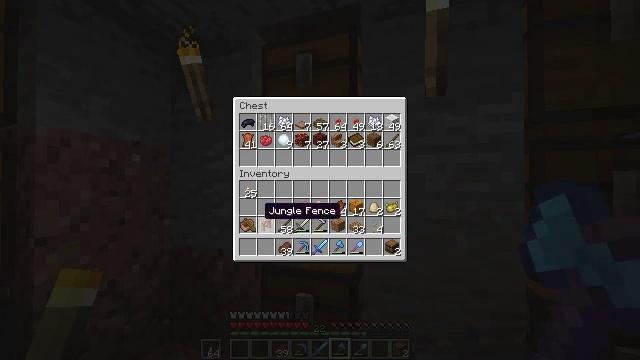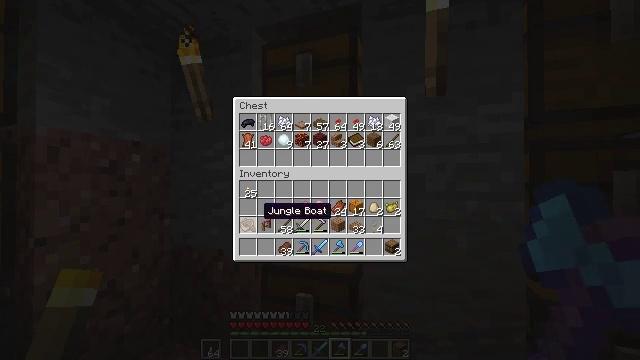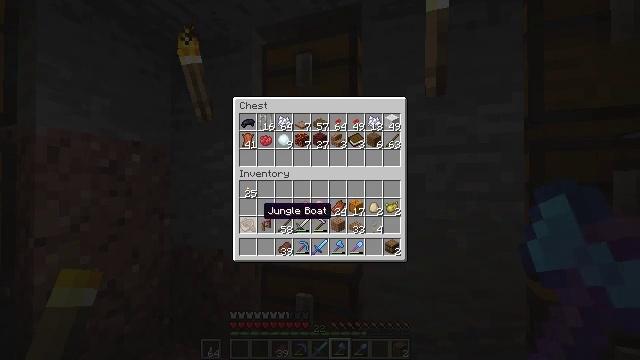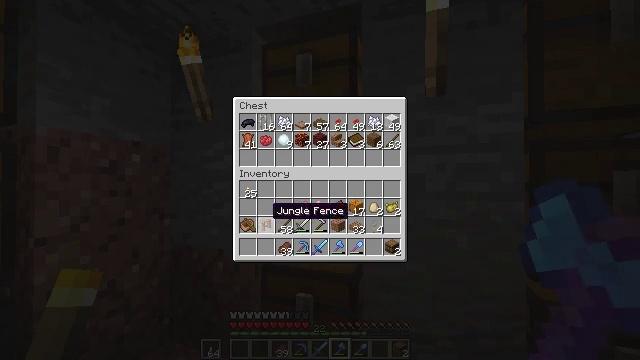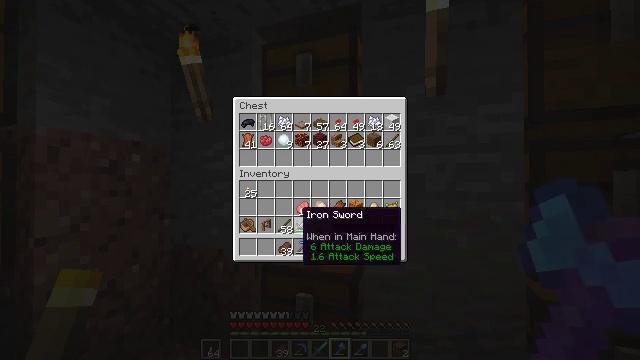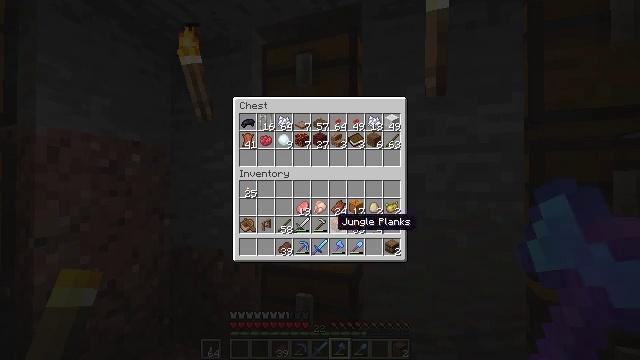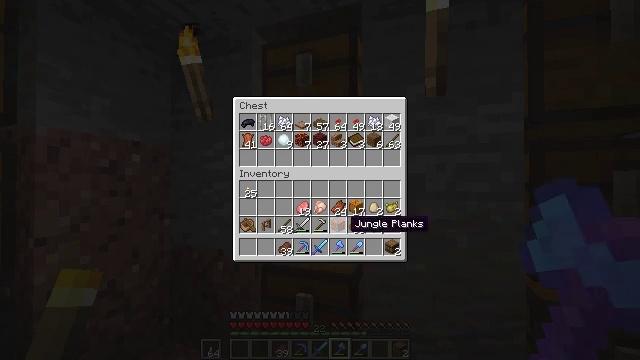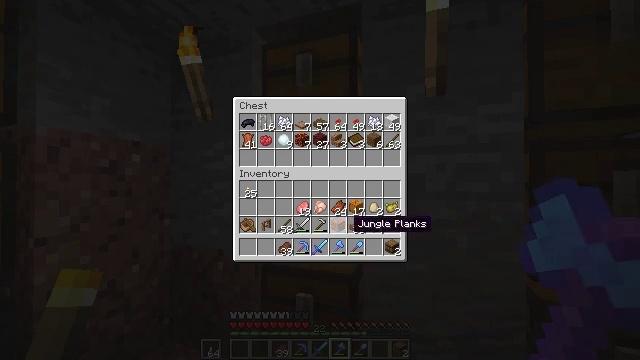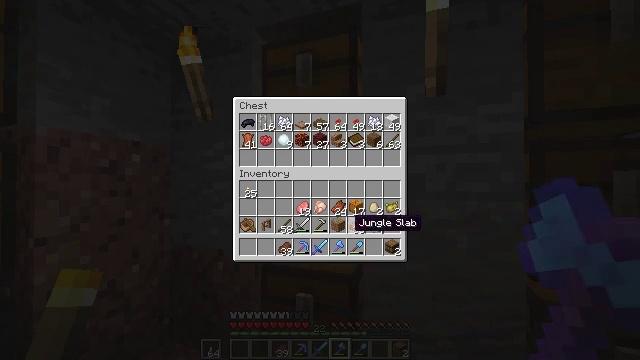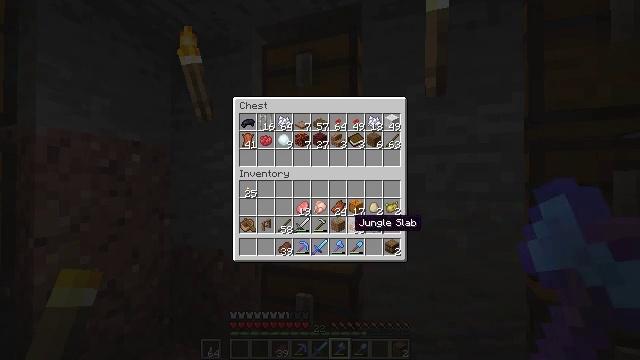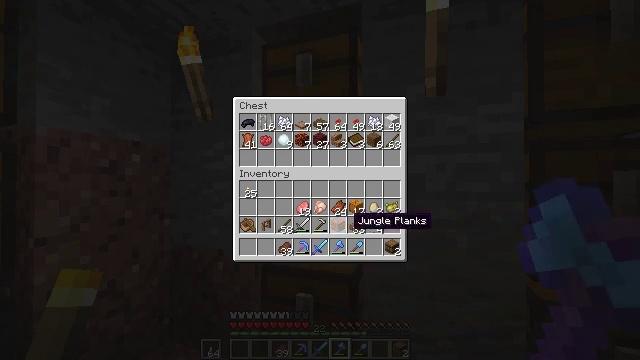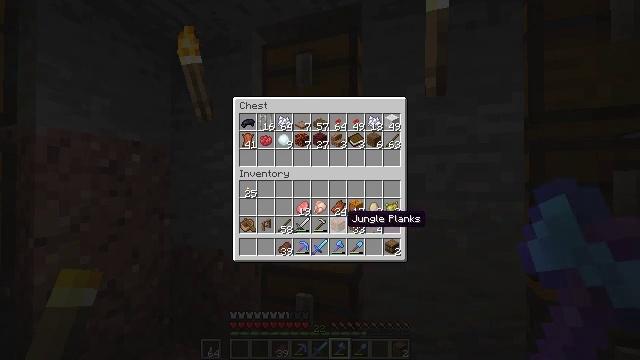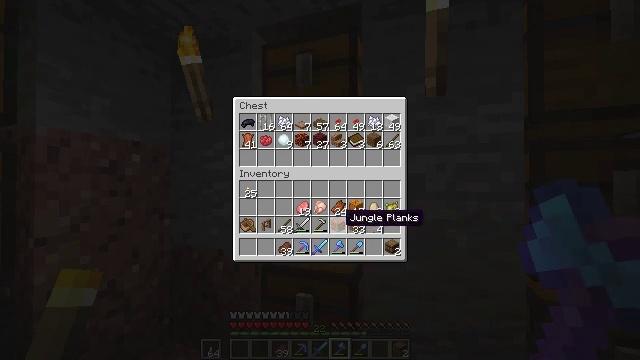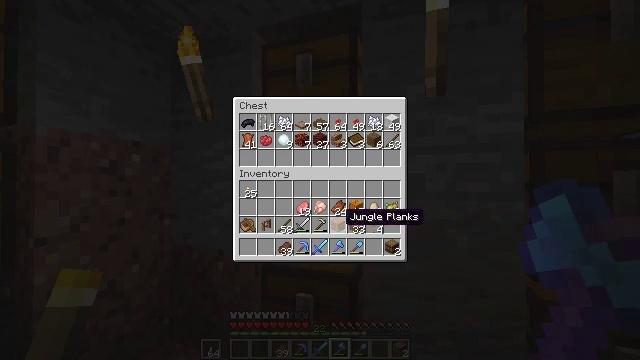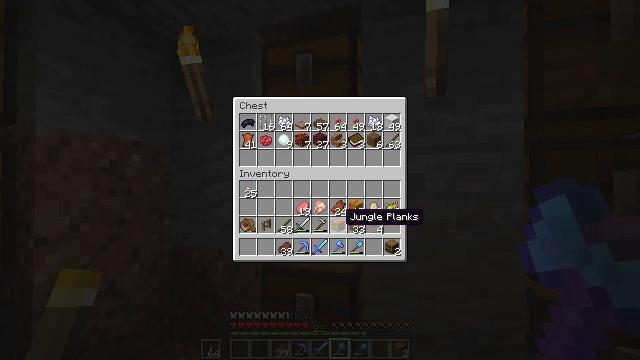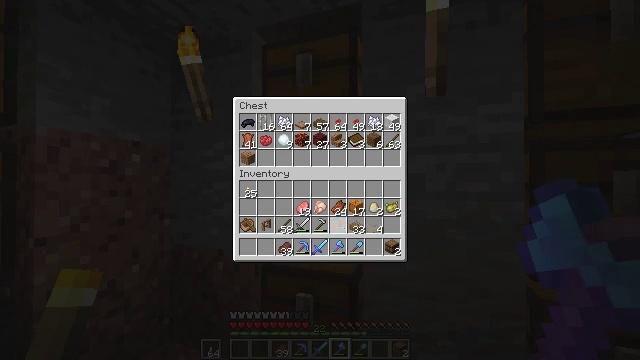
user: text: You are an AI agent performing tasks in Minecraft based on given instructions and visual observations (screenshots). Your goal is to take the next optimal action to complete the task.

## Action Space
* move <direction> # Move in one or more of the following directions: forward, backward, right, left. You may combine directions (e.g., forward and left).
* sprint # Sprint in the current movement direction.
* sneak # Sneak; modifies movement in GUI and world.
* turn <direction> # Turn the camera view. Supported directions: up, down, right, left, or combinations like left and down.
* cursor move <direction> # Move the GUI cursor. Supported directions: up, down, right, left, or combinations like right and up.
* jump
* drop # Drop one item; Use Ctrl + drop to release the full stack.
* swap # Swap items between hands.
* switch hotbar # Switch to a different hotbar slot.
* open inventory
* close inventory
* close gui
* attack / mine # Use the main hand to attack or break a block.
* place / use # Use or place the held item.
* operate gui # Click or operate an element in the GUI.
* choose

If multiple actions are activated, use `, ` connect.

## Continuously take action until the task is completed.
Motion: motion action
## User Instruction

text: Attack the chest to pick it up.
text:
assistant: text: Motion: sneak
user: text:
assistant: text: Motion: sneak
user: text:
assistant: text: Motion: sneak, cursor move right
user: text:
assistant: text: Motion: sneak, cursor move right
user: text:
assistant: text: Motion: sneak, cursor move right and down
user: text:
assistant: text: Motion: sneak, cursor move right
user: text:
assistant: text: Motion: sneak
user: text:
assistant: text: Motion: sneak
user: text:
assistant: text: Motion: sneak
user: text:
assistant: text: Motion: sneak
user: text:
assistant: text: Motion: sneak
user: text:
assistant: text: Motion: sneak
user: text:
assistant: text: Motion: sneak
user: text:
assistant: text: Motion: sneak
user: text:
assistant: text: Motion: sneak, operate gui
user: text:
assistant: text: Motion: sneak, operate gui
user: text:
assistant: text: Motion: sneak, cursor move right, operate gui
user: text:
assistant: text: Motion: sneak
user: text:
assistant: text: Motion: sneak
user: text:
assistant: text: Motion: sneak
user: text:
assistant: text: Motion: sneak
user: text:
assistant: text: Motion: sneak
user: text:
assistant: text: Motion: sneak
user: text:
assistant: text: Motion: sneak, operate gui
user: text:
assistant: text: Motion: sneak, operate gui
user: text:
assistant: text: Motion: sneak
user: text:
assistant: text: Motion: sneak
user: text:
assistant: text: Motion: sneak
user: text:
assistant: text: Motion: sneak
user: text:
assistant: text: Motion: sneak, cursor move left